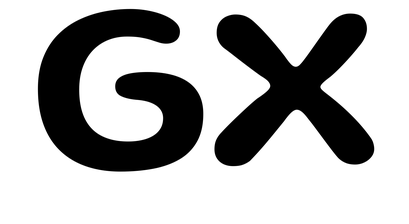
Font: Gluten_Medium